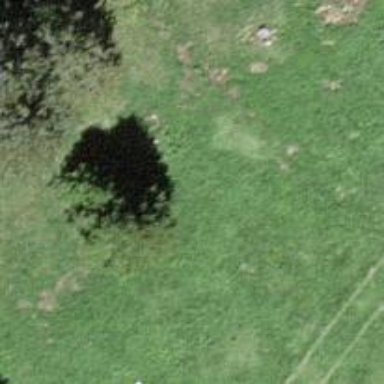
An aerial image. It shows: Needle-leaved tree in nature.